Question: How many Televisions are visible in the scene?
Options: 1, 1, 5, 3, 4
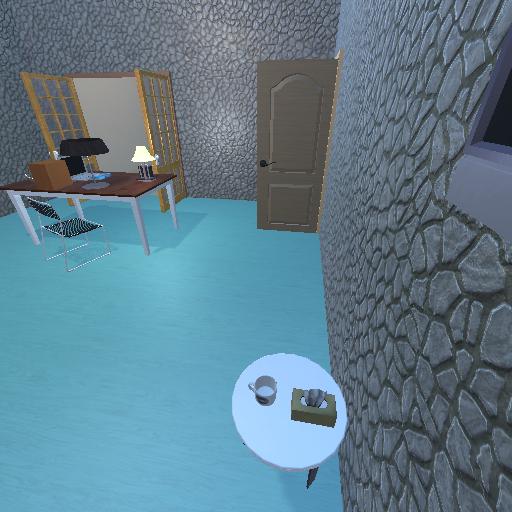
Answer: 1